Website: home-depot
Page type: billing-address
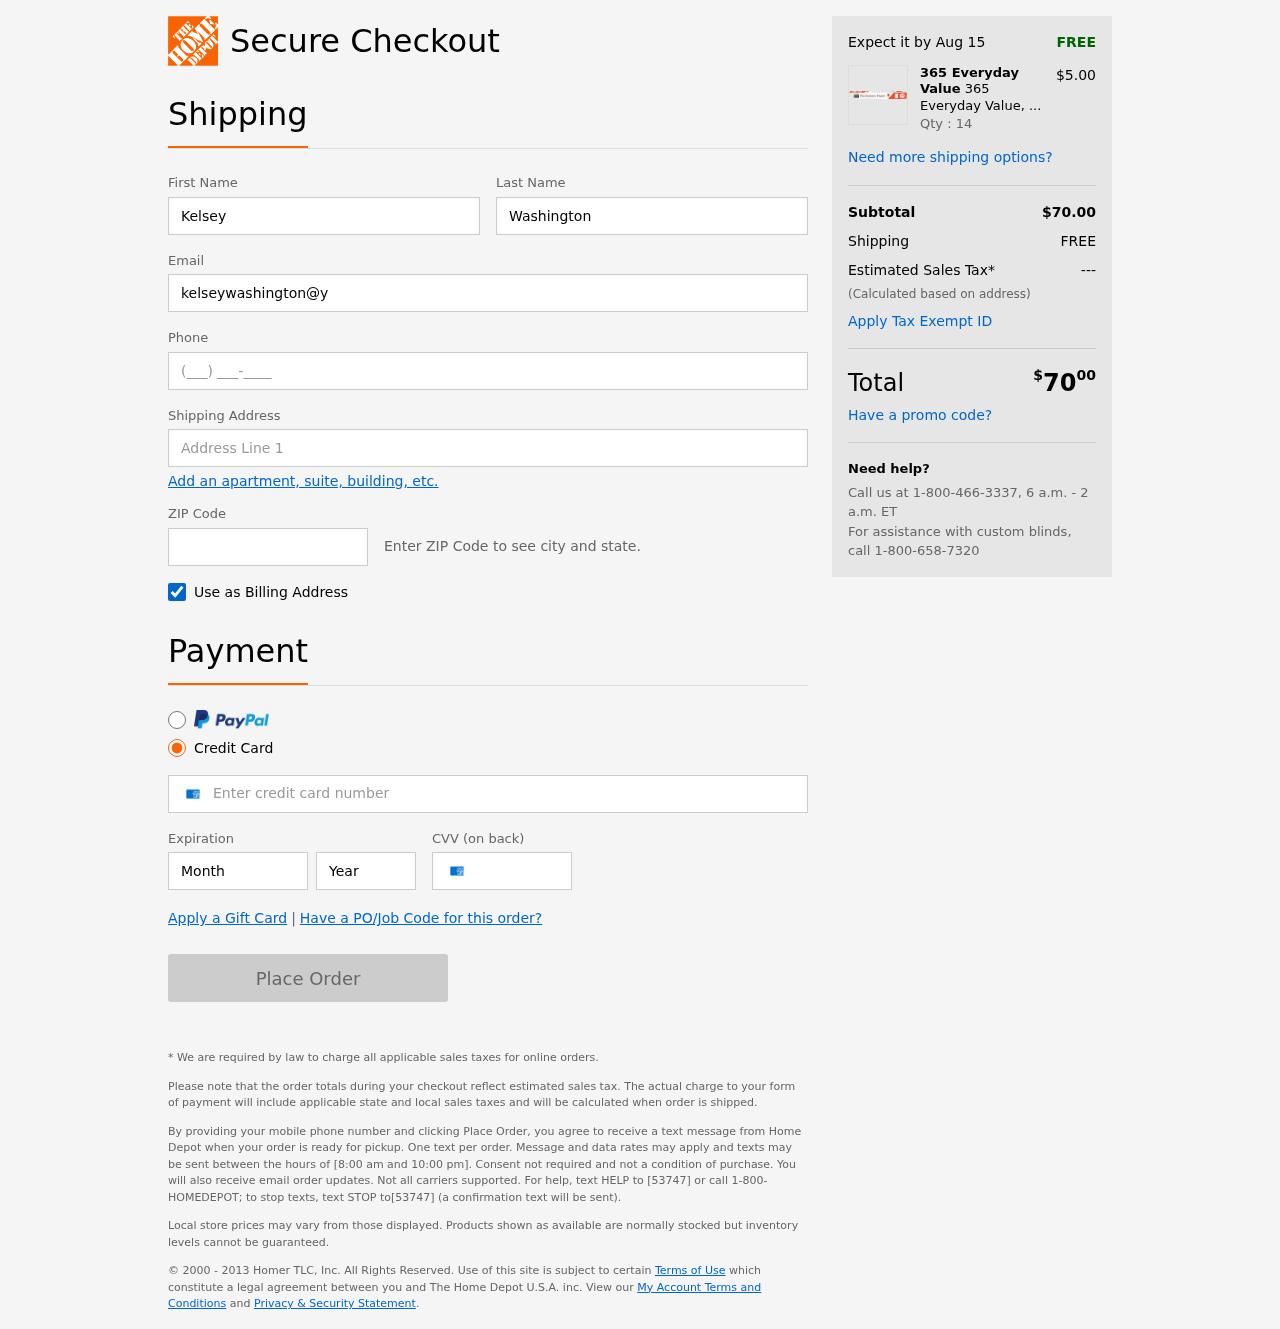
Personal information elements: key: PII_FIRSTNAME
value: Kelsey
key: PII_LASTNAME
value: Washington
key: PII_EMAIL
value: kelseywashington@yahoo.com
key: PII_PHONE
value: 5909274784
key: PII_STREET
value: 578 Maria Greens Apt. 569
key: PII_POSTCODE
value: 80333
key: PII_CARD_NUMBER
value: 3404 4573 7499 109
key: PII_CARD_EXPIRY_MONTH
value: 06
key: PII_CARD_CVV
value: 2435
Product elements: key: PRODUCT1_BRAND
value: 365 Everyday Value
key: PRODUCT1_NAME
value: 365 Everyday Value, Parchment Paper, 72 SQ FT
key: PRODUCT1_PRICE
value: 5
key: PRODUCT1_QUANTITY
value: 14
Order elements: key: ORDER_DELIVERY_DATE
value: Aug 15
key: ORDER_SUBTOTAL
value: $70.00
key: ORDER_SHIPPING_COST
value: FREE
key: ORDER_TAX
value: ---
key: ORDER_TOTAL2
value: $7000